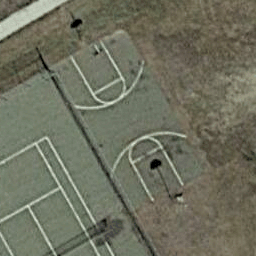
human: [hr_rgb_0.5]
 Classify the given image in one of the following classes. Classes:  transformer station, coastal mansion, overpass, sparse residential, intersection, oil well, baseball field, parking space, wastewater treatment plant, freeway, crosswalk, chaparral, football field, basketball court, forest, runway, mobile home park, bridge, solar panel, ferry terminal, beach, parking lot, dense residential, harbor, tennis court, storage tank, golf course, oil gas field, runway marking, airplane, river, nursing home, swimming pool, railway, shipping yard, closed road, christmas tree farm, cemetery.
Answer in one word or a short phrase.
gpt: basketball court